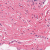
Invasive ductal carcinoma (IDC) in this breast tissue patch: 0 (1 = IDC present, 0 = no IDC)